Question: In a bit of a bind. Not as familiar with git but was using Github with Windows without issue. Until somehow, on the last commit, I must have done something horribly wrong and it resulted in a detached head.
Following the directions on <URL>, I saw that the first job is to create a temp branch, so I did the following:
> git branch tempgit checkout temp
When I do that, I see a file needs a merge? And I see an error message about "needing to resolve your current index first"?
I also performed a 'git log --graph --decorate --pretty=oneline --abbrev-commit master origin/master temp'. It shows me that my commits are still there. What I see is below:

How do I get back to where I need to be? I'm being overly cautious about this because I need to make sure I don't lose those commits.
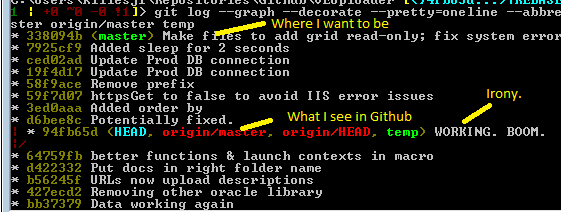
Answer: Getting where you want to be is easy: 'git checkout master'. This will however not include that commit that was apparently pushed to GitHub before but isn't included in your master branch (that "WORKING. BOOM." commit).
You should merge it into your master branch to include the commit and to make sure that nothing is lost on GitHub:
'''
git merge temp
'''
Afterwards, you can just push to GitHub:
'''
git push origin
'''